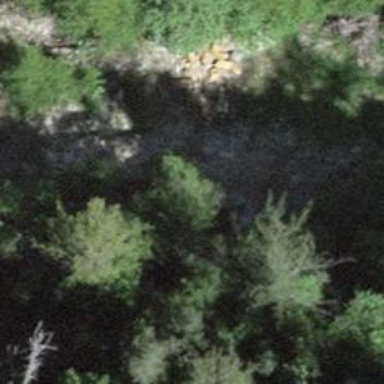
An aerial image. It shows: Natural cliff.